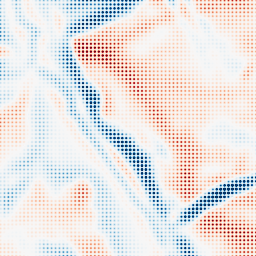
Category: multiscale
Decomposition family: dog
Decomposition parameters: sigma_low: 5
sigma_high: 5
Upsampling method: sinc_hamming
Upsampling parameters: scale: 8
kernel_size: 4
Upsampling scale: 8